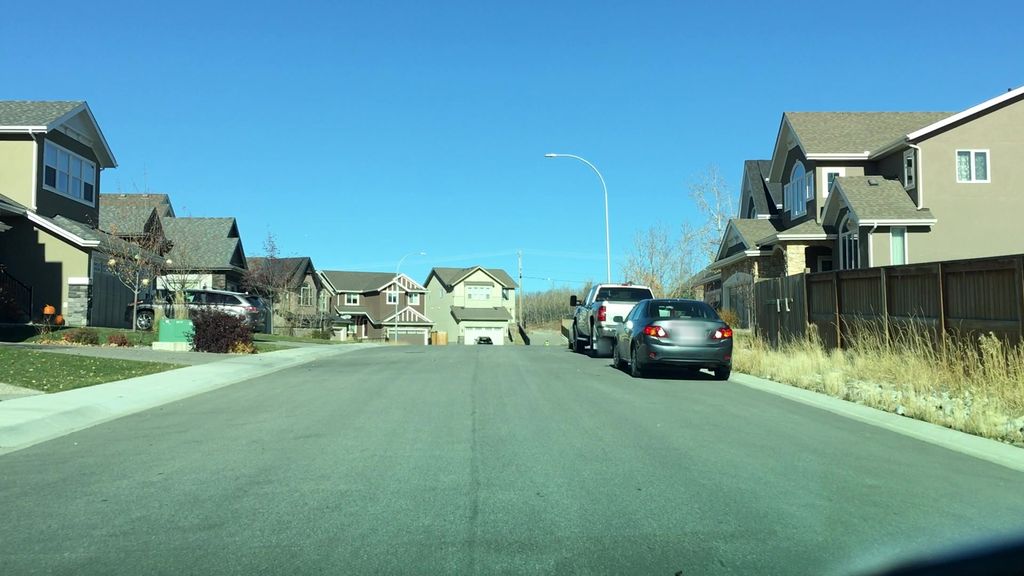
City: calgary